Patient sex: M
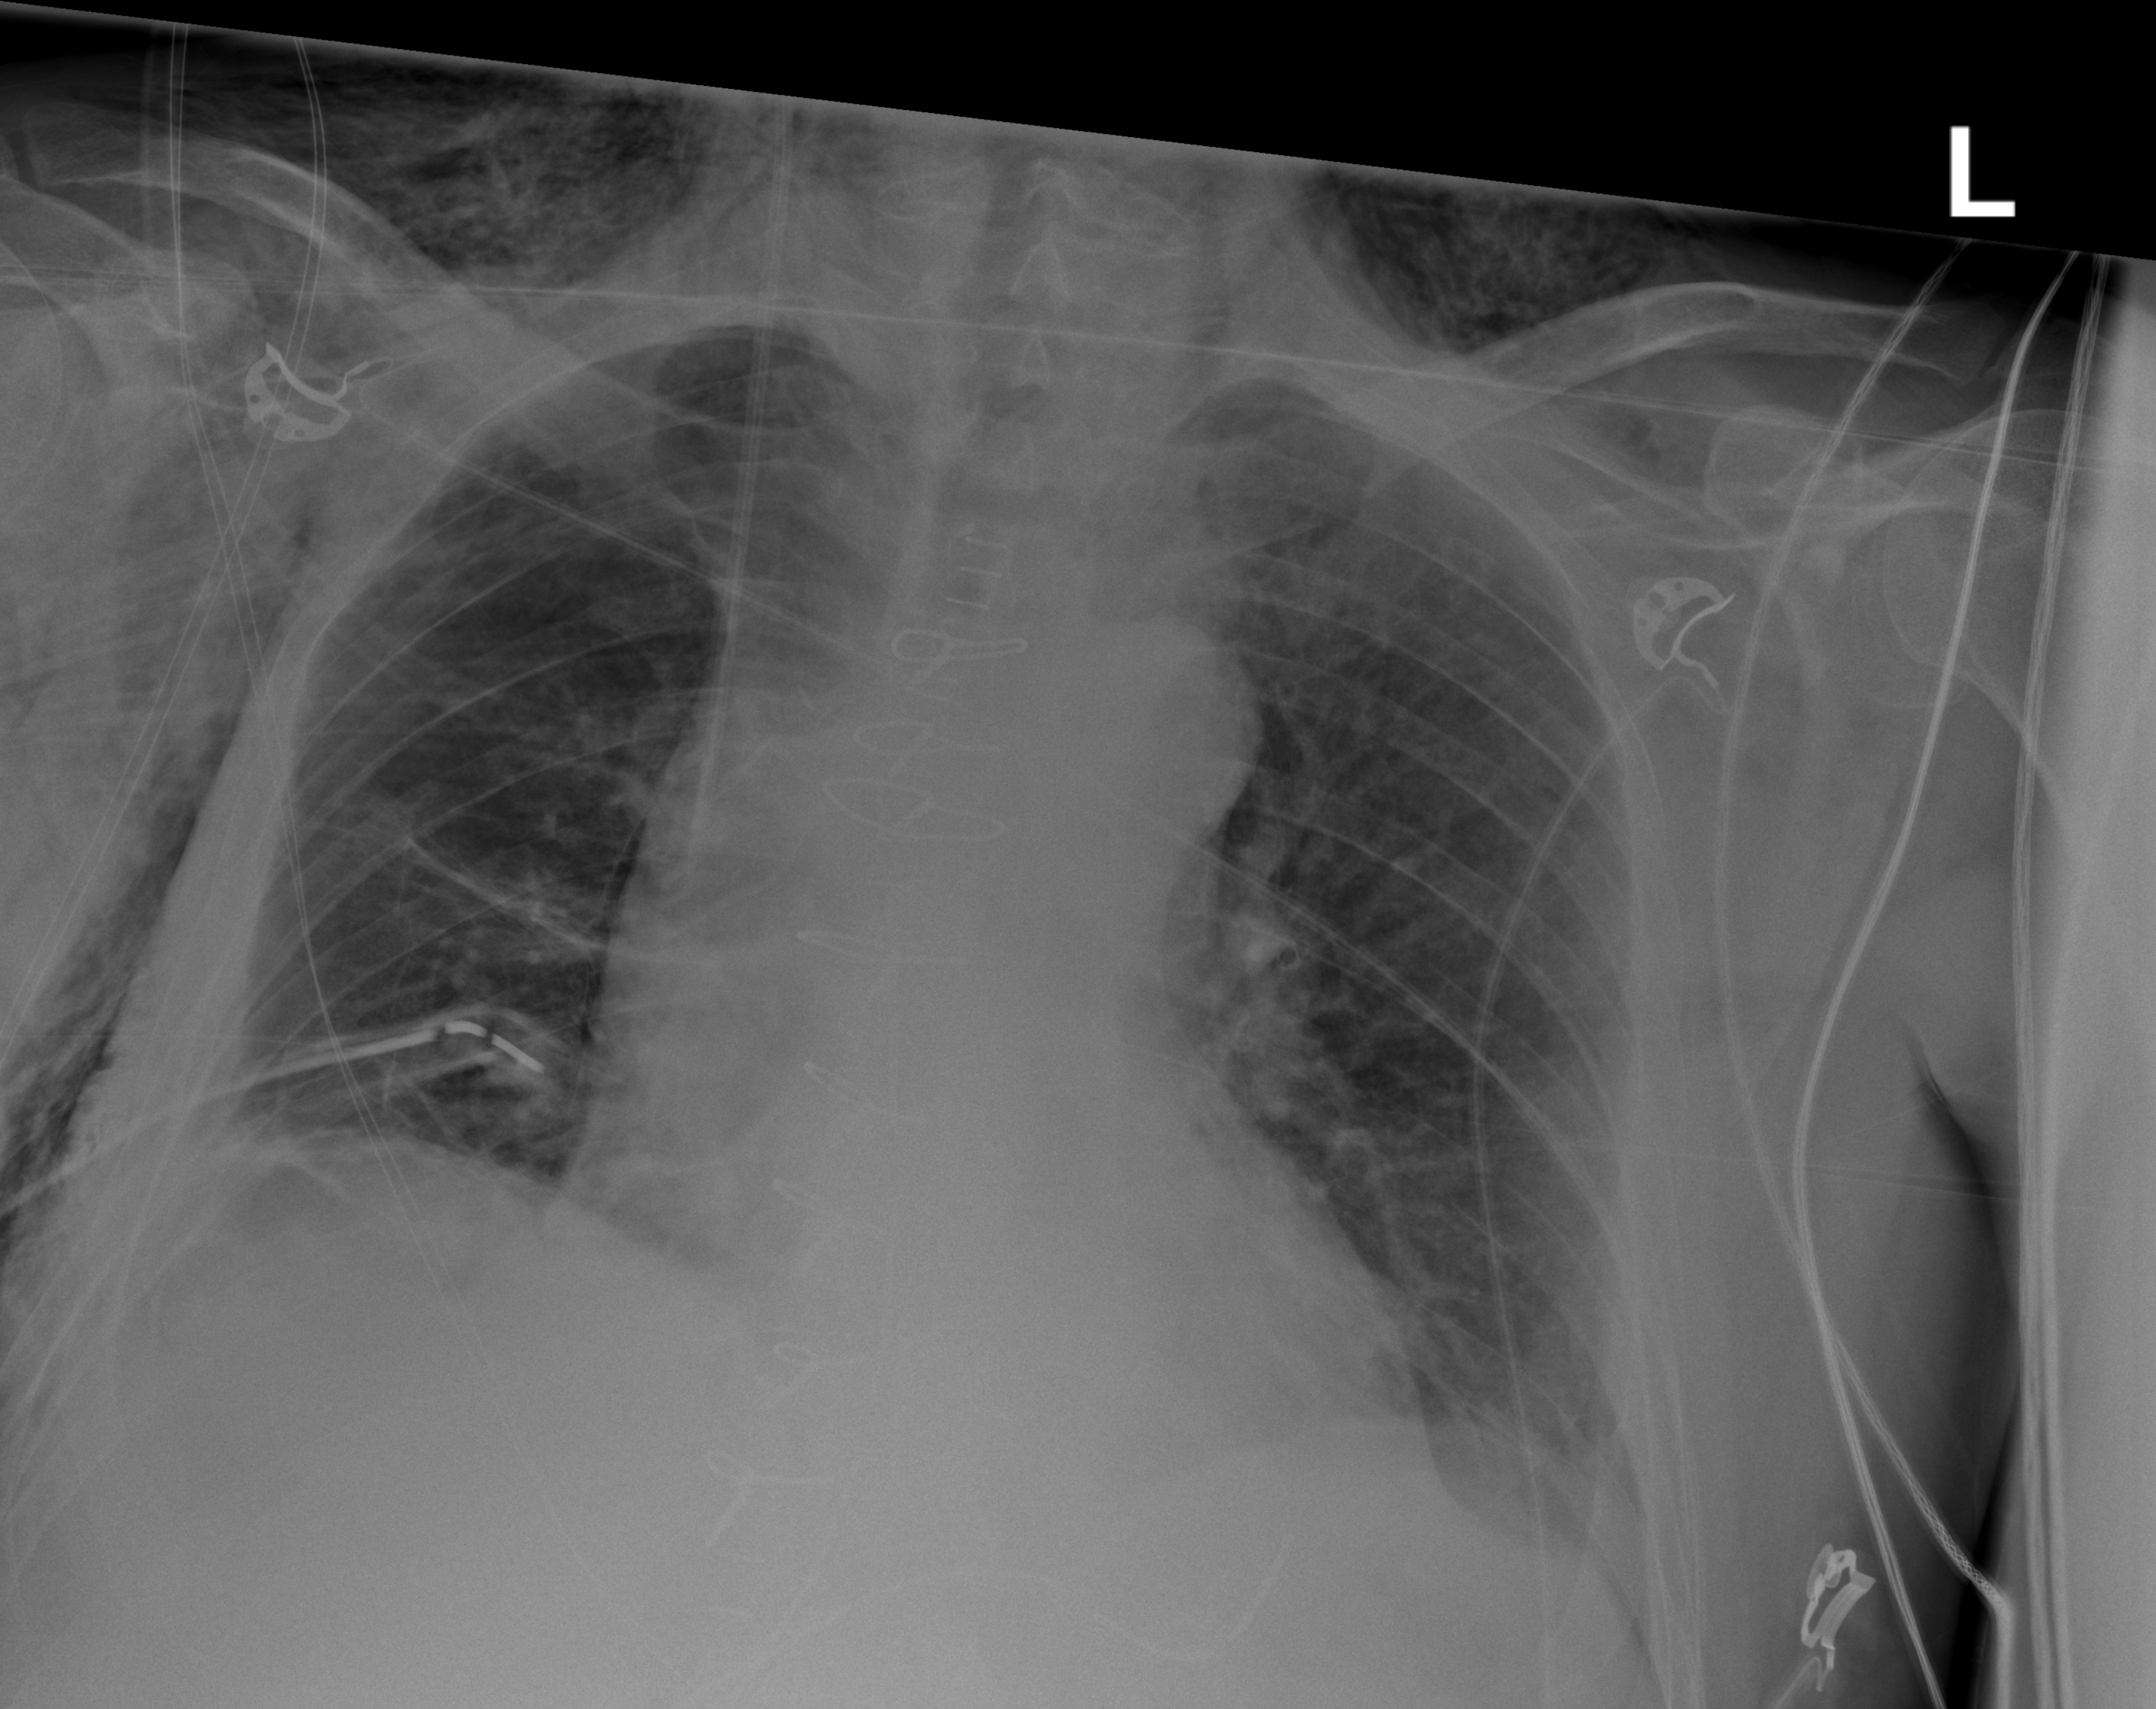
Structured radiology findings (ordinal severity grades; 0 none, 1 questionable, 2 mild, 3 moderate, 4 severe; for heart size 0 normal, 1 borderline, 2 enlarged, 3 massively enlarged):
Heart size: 1
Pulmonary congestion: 1
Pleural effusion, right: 0
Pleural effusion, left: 0
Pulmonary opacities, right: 0
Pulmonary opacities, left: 0
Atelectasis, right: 2
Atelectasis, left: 0